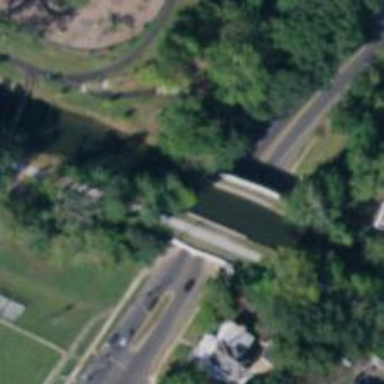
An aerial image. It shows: Aqueduct bridge over canal.